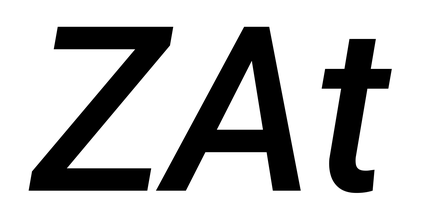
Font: Roboto-Italic_Medium_Italic